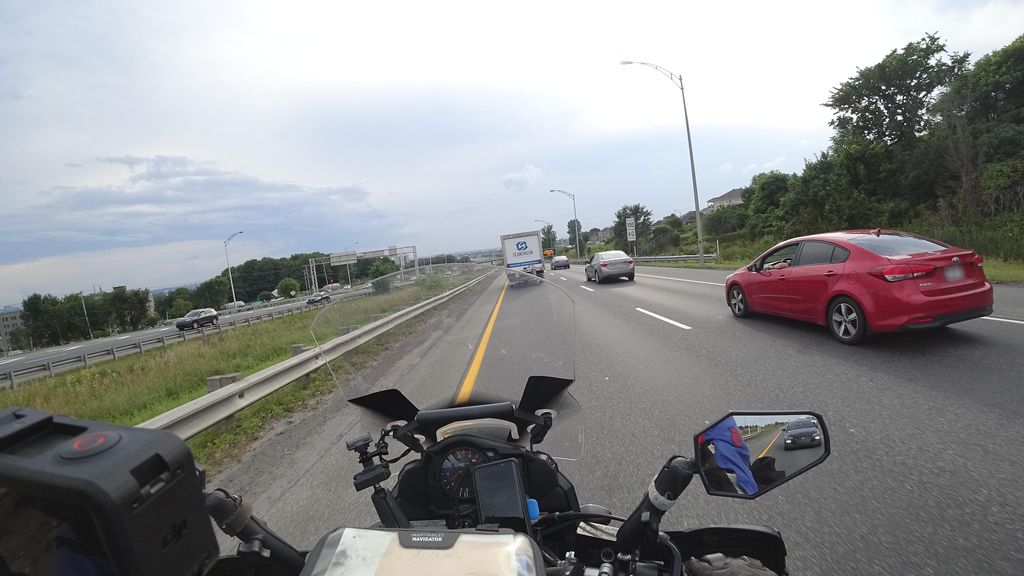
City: quebec_city